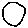
Label: circle